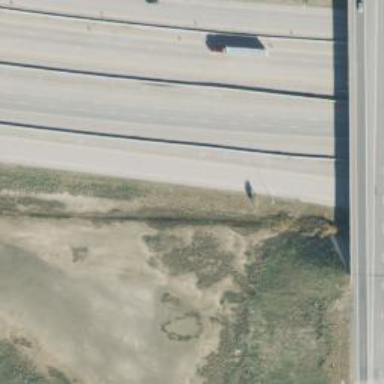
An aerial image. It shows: Motorway junction.